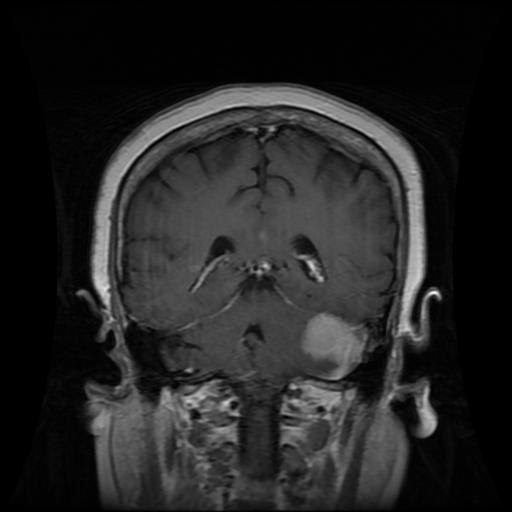
Label: meningioma